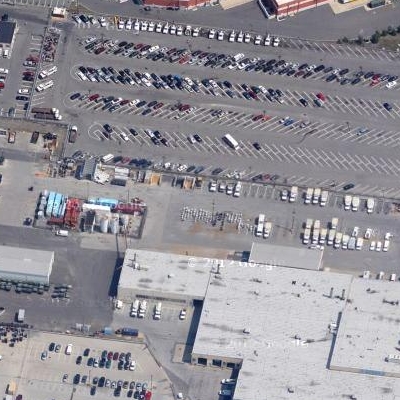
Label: Parking